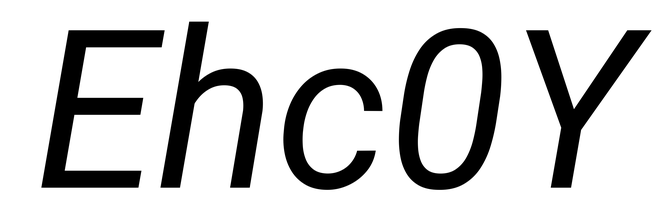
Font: Roboto-Italic_Italic